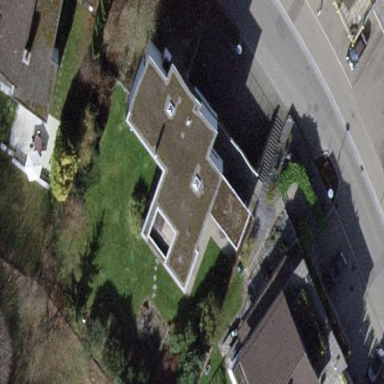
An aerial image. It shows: Building with tiled roof.